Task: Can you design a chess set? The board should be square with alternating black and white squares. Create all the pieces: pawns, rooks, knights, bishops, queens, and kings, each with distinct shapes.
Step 3953:
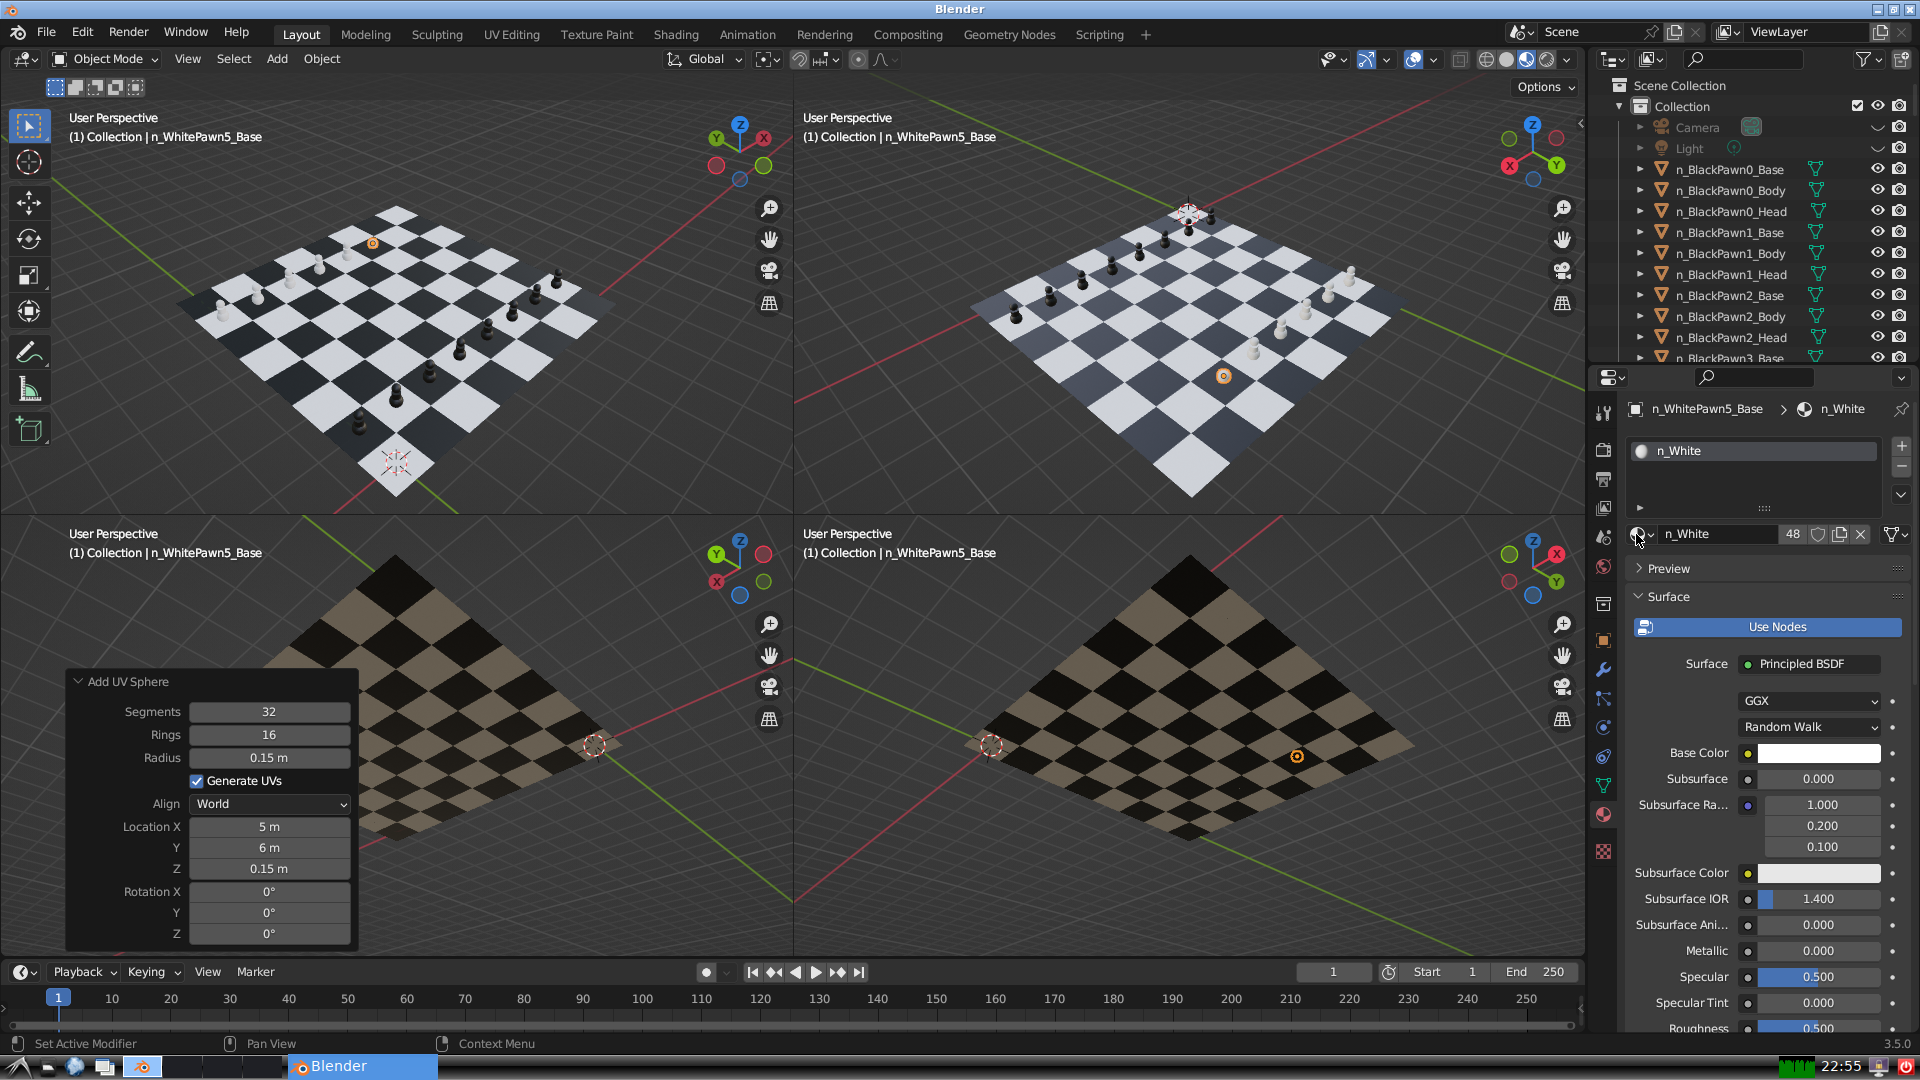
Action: {"mouse_move": [278, 58]}